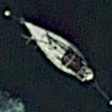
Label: civil